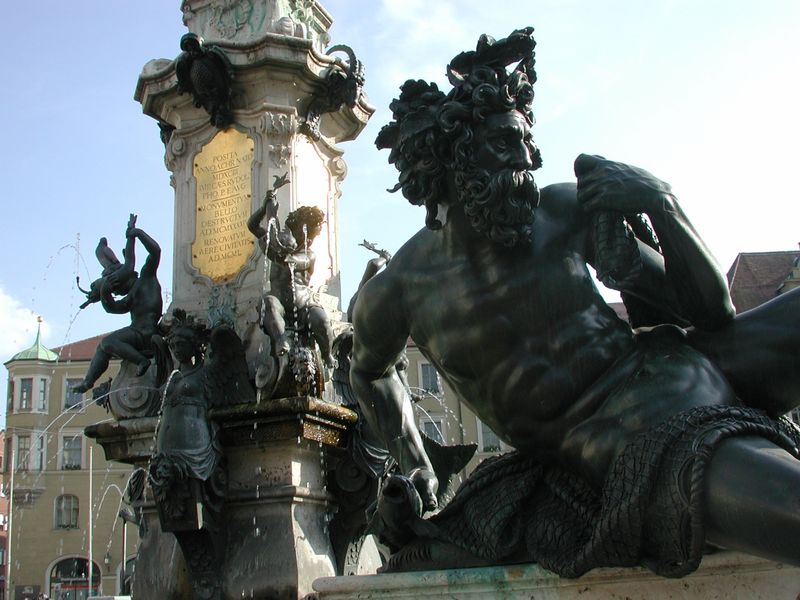
Titel: Augustusbrunnen
Künstler: Hubert Gerhard
Standort: Augsburg, Maximilianstraße (EU - D - B)
Schlagwörter: akt, himmel, kopf, mann, nackt, wasser, wolken, säule, gebäude, bart, arme, barock, gesicht, stein, vollbart, figur, gold, haare, mantel, krone, locken, brunnen, engel, putto, skulptur, springbrunnen, brüste, schrift, liegen, ruhen, figuren, tafel, muskeln, inschrift, bronze, liegend, scham, foto, nacktheit, seil, denkmal, spritzen, fisch, bacchus, fangen, muschel, muscheln, putten, guss, ziegenbock, ziege, netz, lenden, fische, fischen, augsburg, wasserspiel, fischernetz, neptun, brunnenfigur, brunnenfiguren, inschriftentafel, steinplastik, neptunbrunnen, bronzebrunnen, lieigen